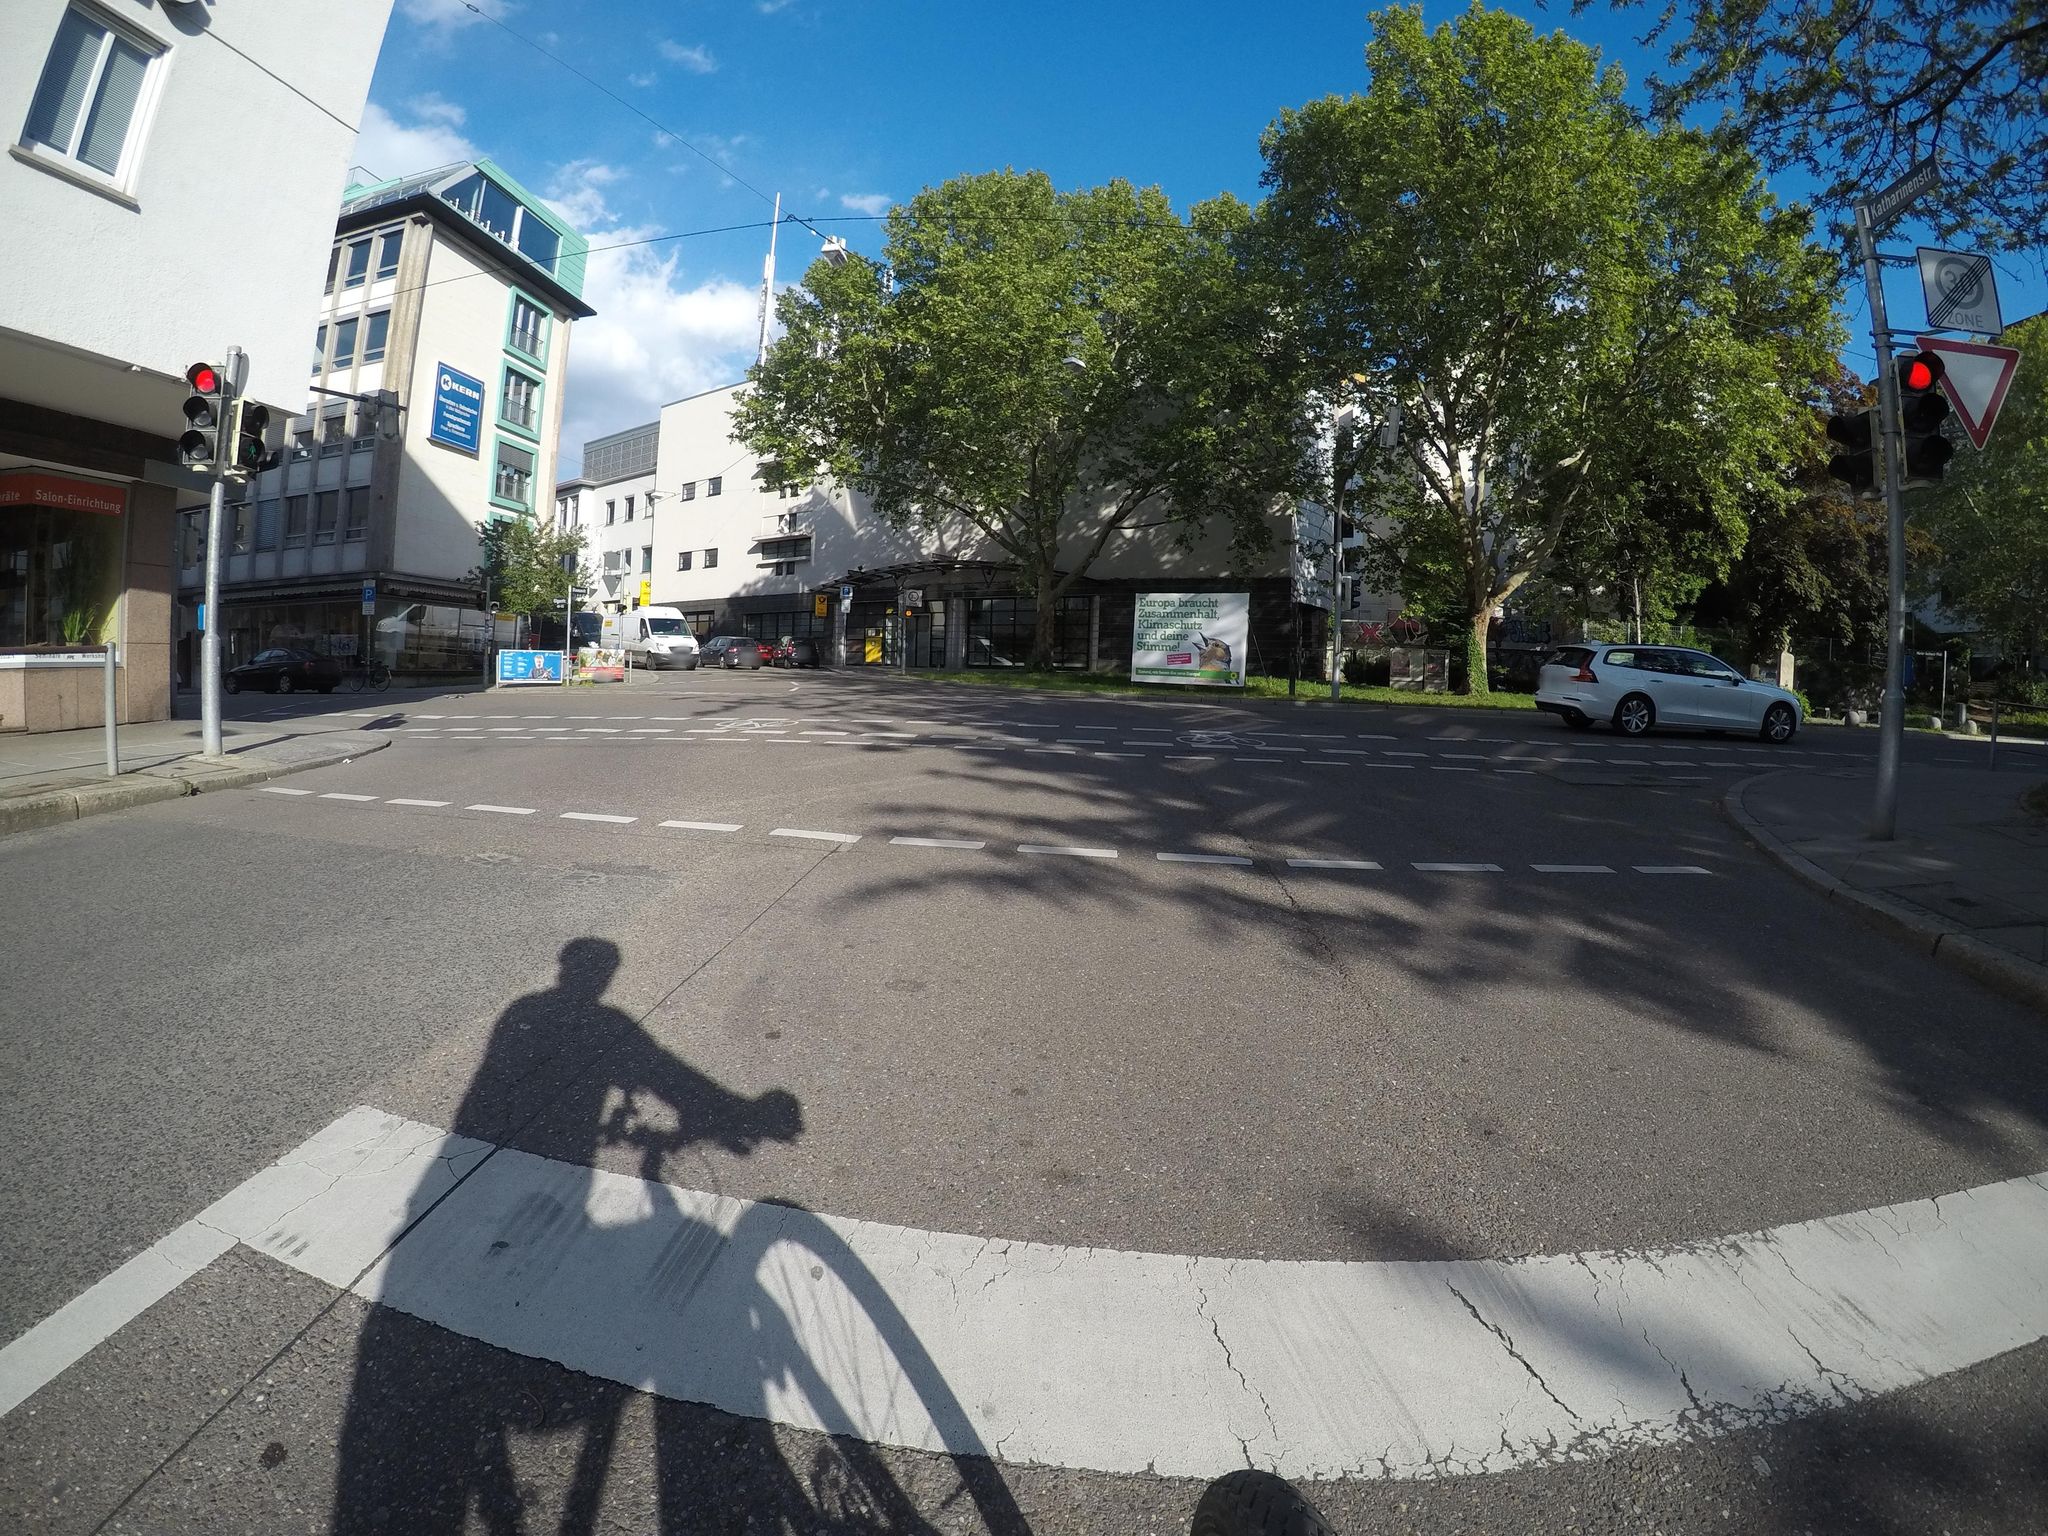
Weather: clear
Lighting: day
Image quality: good
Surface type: cycling surface
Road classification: residential
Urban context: urban centre
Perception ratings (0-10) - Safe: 1.31, Lively: 9.58, Beautiful: 6.46, Boring: 3.25, Depressing: 0.65, Wealthy: 4.63